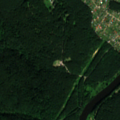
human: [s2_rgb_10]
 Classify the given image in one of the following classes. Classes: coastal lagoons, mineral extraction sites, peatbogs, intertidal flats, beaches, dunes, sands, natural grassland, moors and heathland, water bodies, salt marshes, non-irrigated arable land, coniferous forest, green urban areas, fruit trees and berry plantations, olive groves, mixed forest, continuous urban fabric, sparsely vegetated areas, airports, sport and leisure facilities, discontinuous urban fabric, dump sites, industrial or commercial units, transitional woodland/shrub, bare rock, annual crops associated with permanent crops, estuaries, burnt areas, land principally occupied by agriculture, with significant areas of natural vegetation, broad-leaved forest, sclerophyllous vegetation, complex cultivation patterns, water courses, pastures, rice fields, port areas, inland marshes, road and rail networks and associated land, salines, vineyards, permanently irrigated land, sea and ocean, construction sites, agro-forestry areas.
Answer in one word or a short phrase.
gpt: complex cultivation patterns, coniferous forest, mixed forest, water courses